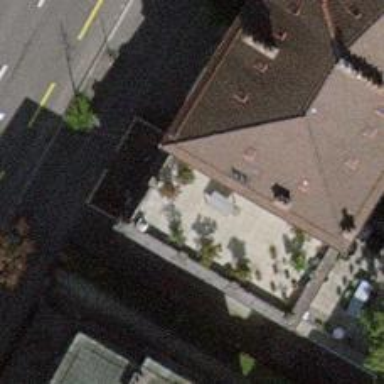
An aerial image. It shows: Restaurant.